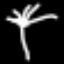
Label: palm tree